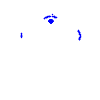
Particle: electron